Question: I am new to Android developer. I have 2 different class (MainActivity.java & Upload.java)
I have problem to call Upload.java into Main.Activity.
When I click the button, the app is crashing.
Is there anything that I have done wrong?
MainActivity.java
'''
Button upload = (Button)findViewById(R.id.upload_Btn);
upload.setOnClickListener(new View.OnClickListener()
{
@Override
public void onClick(View v)
{
Update_Table dbClient = new Update_Table();
try {
dbClient.DynamoDBClient();
} catch (IOException e) {
// TODO Auto-generated catch block
Log.i("sys", "Success");
}
}
}
'''
Upload.java
'''
public class Update_Table
{
private String tableName = "Test";
private AmazonDynamoDBClient client =null;
public void DynamoDBClient() throws IOException
{
AWSCredentials cred = new PropertiesCredentials(Update_Table.class
.getResourceAsStream("AwsCredentials.properties"));
client = new AmazonDynamoDBClient(cred);
}
}
'''
LOGCAT:

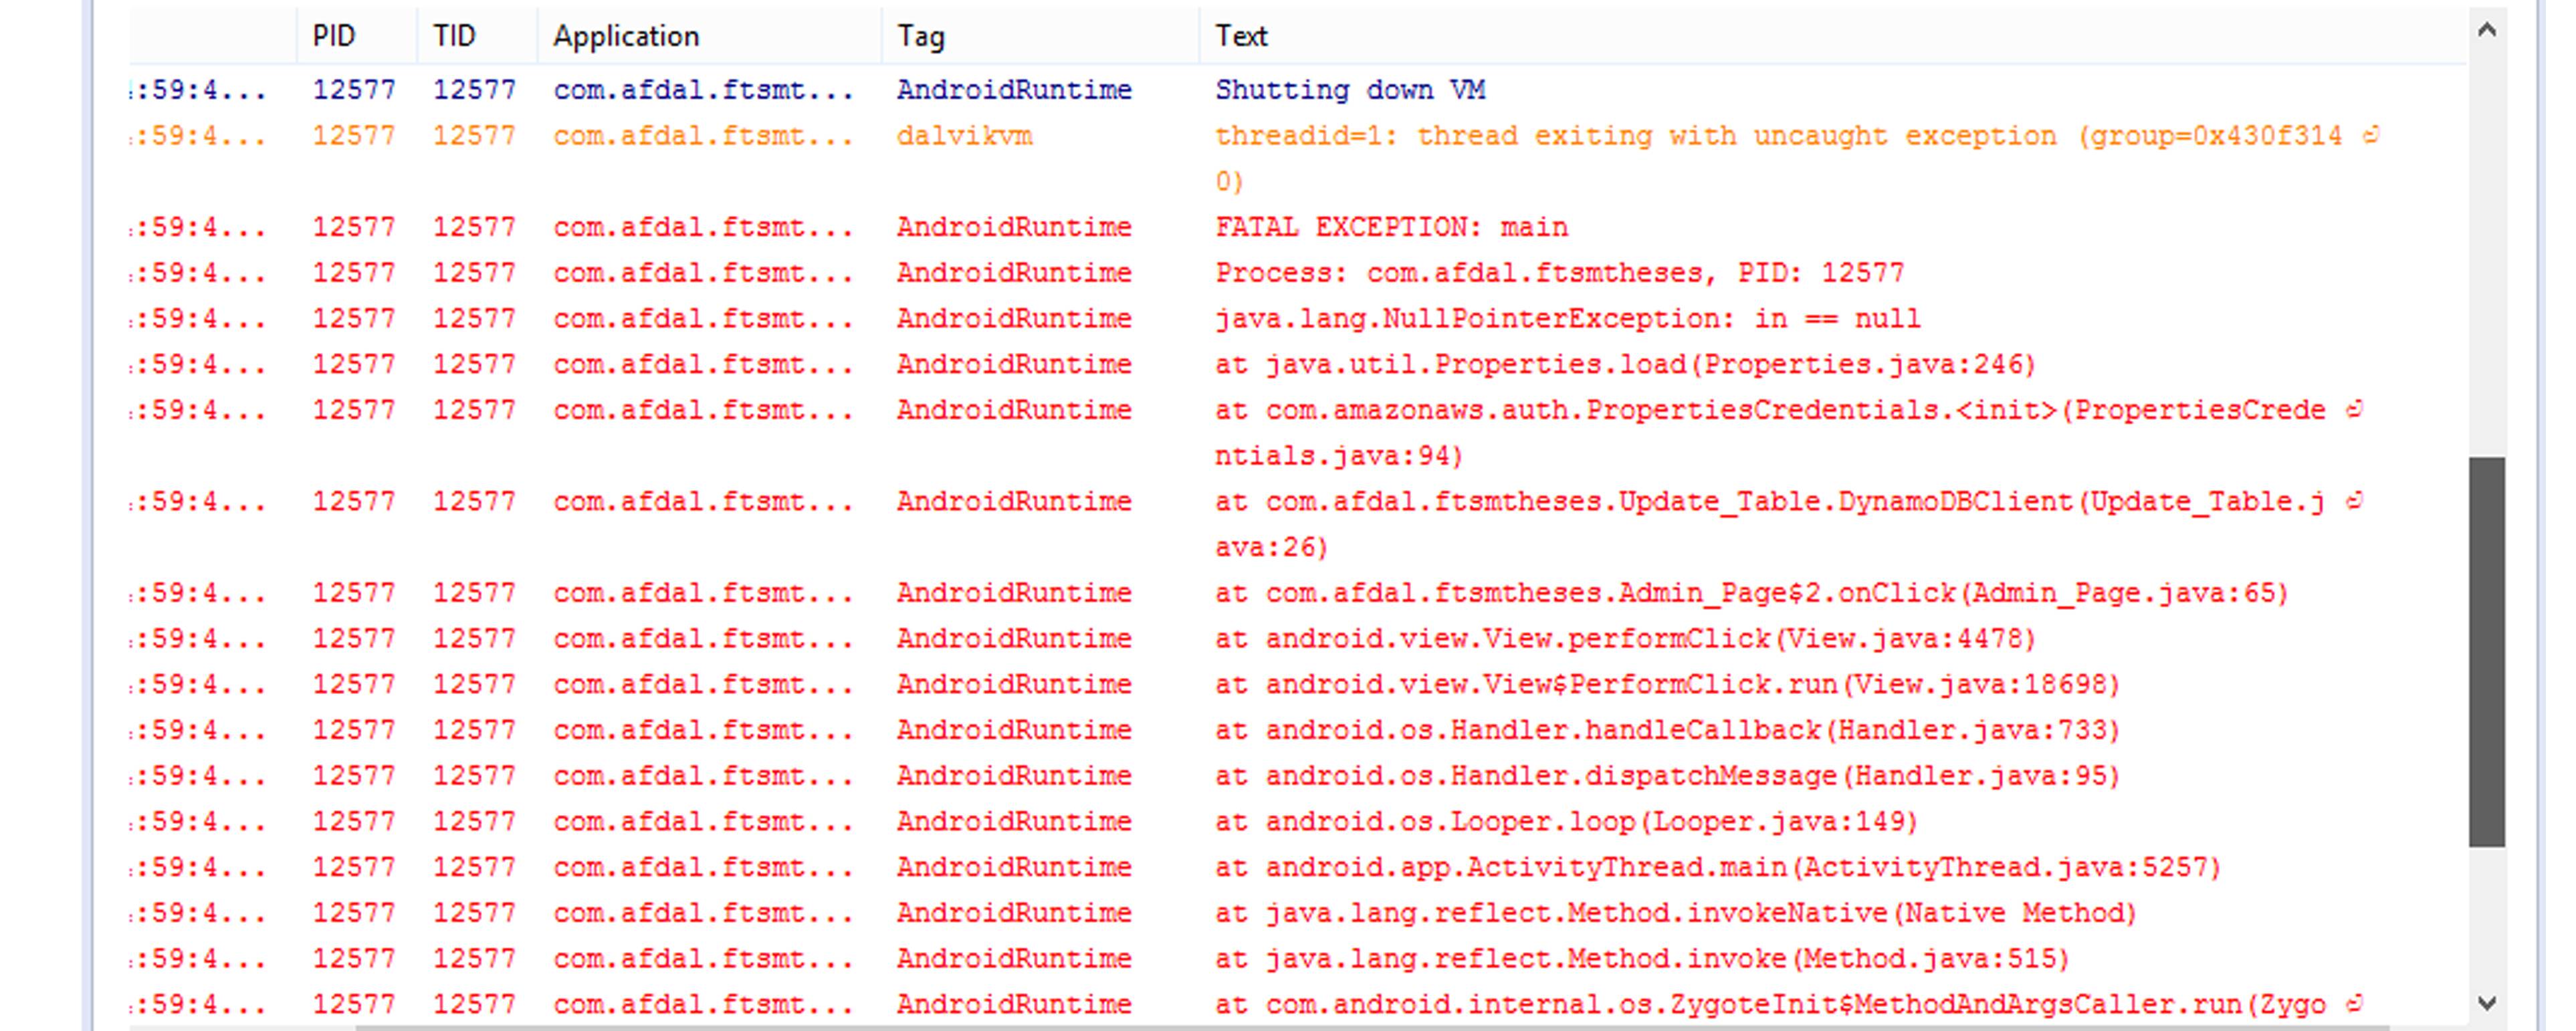
Answer: Change the line in the method like below:-
'''
public class Update_Table
{
private String tableName = "Test";
private AmazonDynamoDBClient client =null;
public void DynamoDBClient() throws IOException
{
//changed the below line
AWSCredentials cred = new PropertiesCredentials(ClassLoader.getResourceAsStream("src/com.afdal.ftsmetheses/AwsCredentials.properties"));
//OR try this
AWSCredentials cred = new PropertiesCredentials(ClassLoader.getResourceAsStream("com.afdal.ftsmetheses/AwsCredentials.properties"));
client = new AmazonDynamoDBClient(cred);
}
}
'''